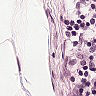
Metastatic tissue present: no